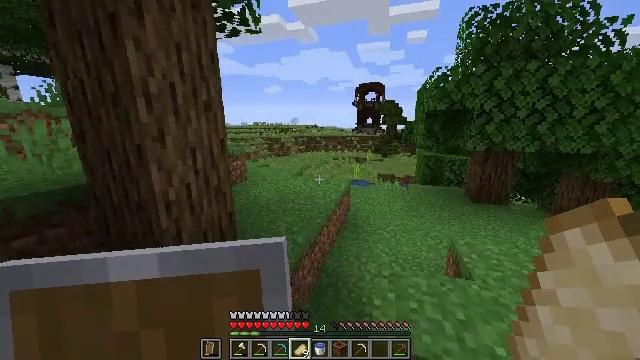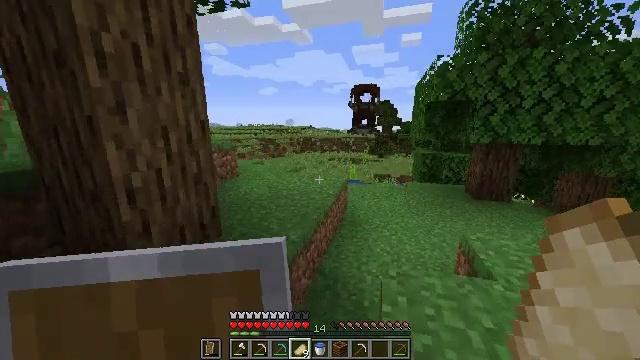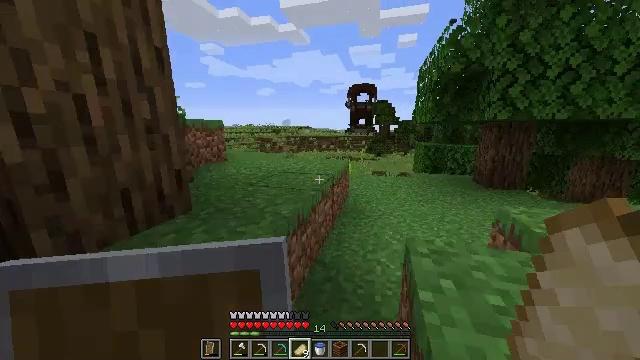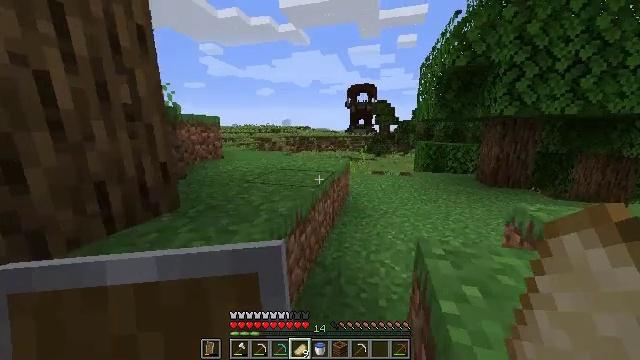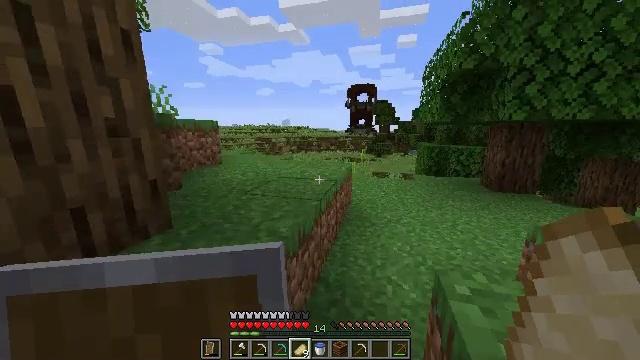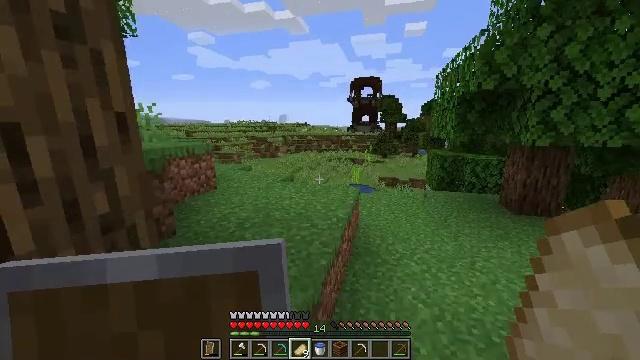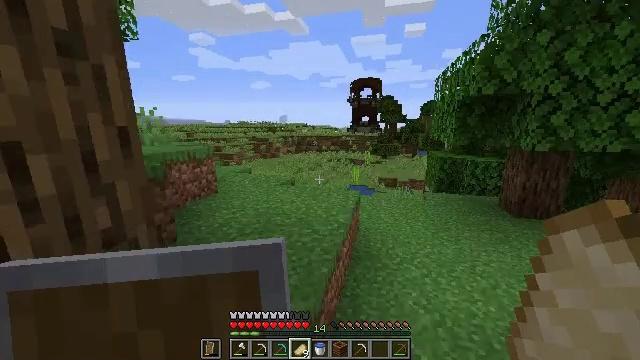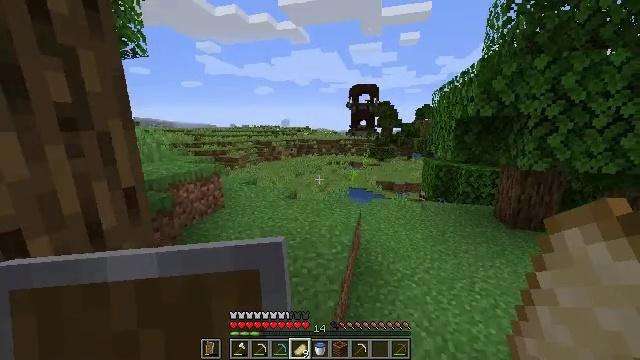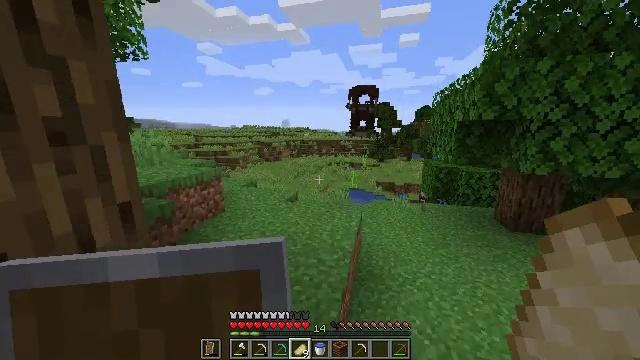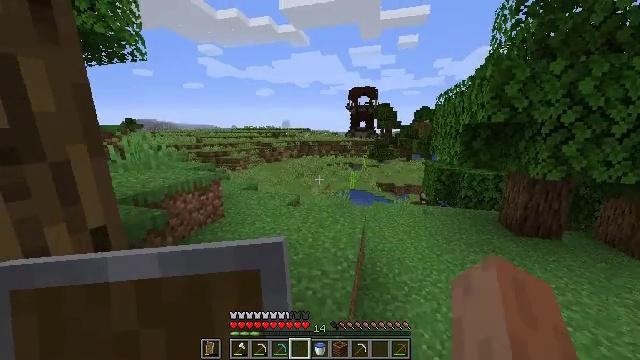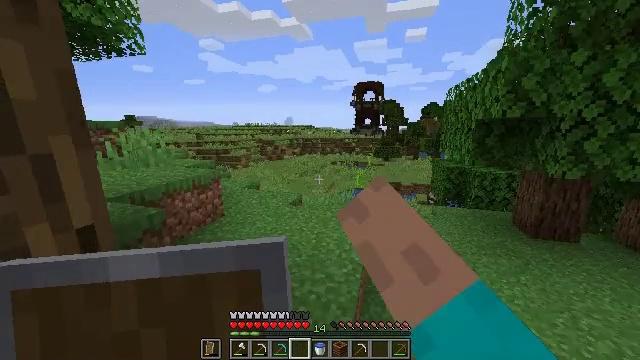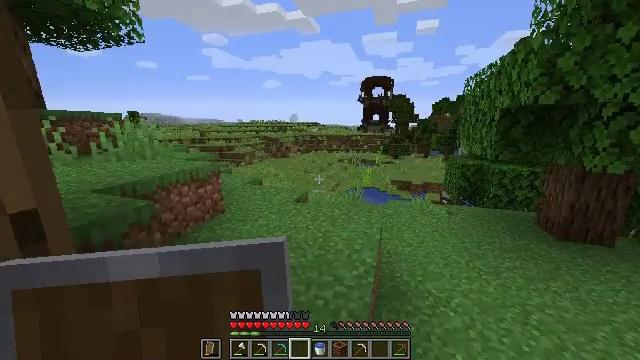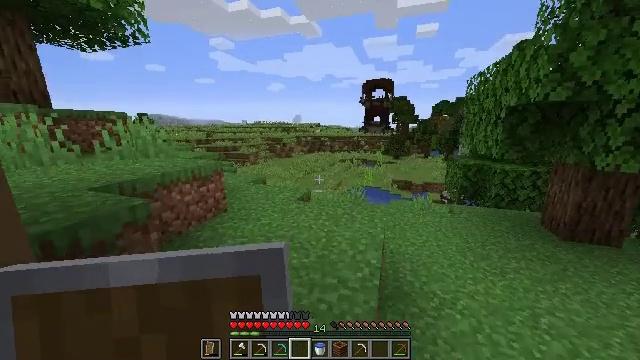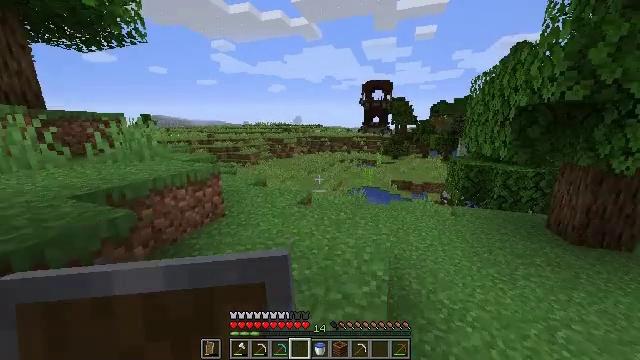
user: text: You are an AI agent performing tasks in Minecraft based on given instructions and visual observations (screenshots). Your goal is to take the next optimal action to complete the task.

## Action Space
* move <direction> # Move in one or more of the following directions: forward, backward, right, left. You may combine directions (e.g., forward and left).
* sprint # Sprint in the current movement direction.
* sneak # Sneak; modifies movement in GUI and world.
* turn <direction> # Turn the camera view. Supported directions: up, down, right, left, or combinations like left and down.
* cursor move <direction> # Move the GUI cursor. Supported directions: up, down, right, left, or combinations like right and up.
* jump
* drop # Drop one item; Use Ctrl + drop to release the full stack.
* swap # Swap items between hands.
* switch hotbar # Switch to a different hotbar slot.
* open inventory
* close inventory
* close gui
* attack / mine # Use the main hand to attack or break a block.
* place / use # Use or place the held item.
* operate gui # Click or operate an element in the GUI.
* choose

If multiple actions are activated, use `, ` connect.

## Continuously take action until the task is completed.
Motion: motion action
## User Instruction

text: Drop a cooked porkchop.
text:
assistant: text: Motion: move forward, sprint, turn right, jump
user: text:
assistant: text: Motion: move forward, sprint, jump
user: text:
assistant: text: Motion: move forward, sprint, jump
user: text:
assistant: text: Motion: move forward, sprint, jump
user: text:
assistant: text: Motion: move forward, sprint, jump
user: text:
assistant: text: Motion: move forward, sprint, jump
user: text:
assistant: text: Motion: move forward, sprint, jump
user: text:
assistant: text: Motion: move forward, sprint, jump
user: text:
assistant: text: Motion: move forward, sprint, jump, drop
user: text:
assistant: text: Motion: move forward, sprint, jump, drop
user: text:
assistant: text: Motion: move forward, sprint, turn left, jump
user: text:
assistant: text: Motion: move forward, sprint, jump
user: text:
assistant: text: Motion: move forward, sprint, jump
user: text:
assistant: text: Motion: sprint, jump